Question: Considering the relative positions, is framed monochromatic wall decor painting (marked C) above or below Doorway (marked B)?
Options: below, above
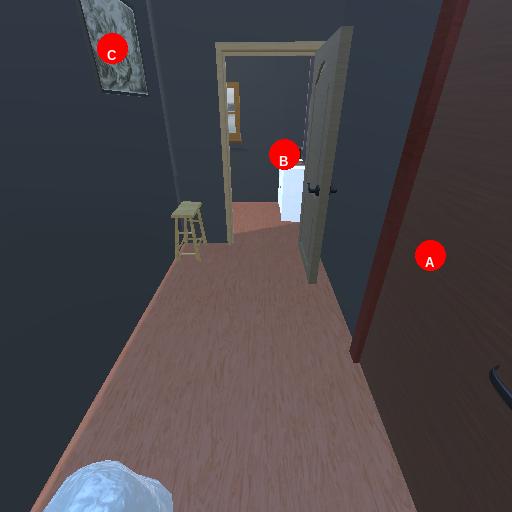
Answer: below